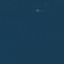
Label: SeaLake